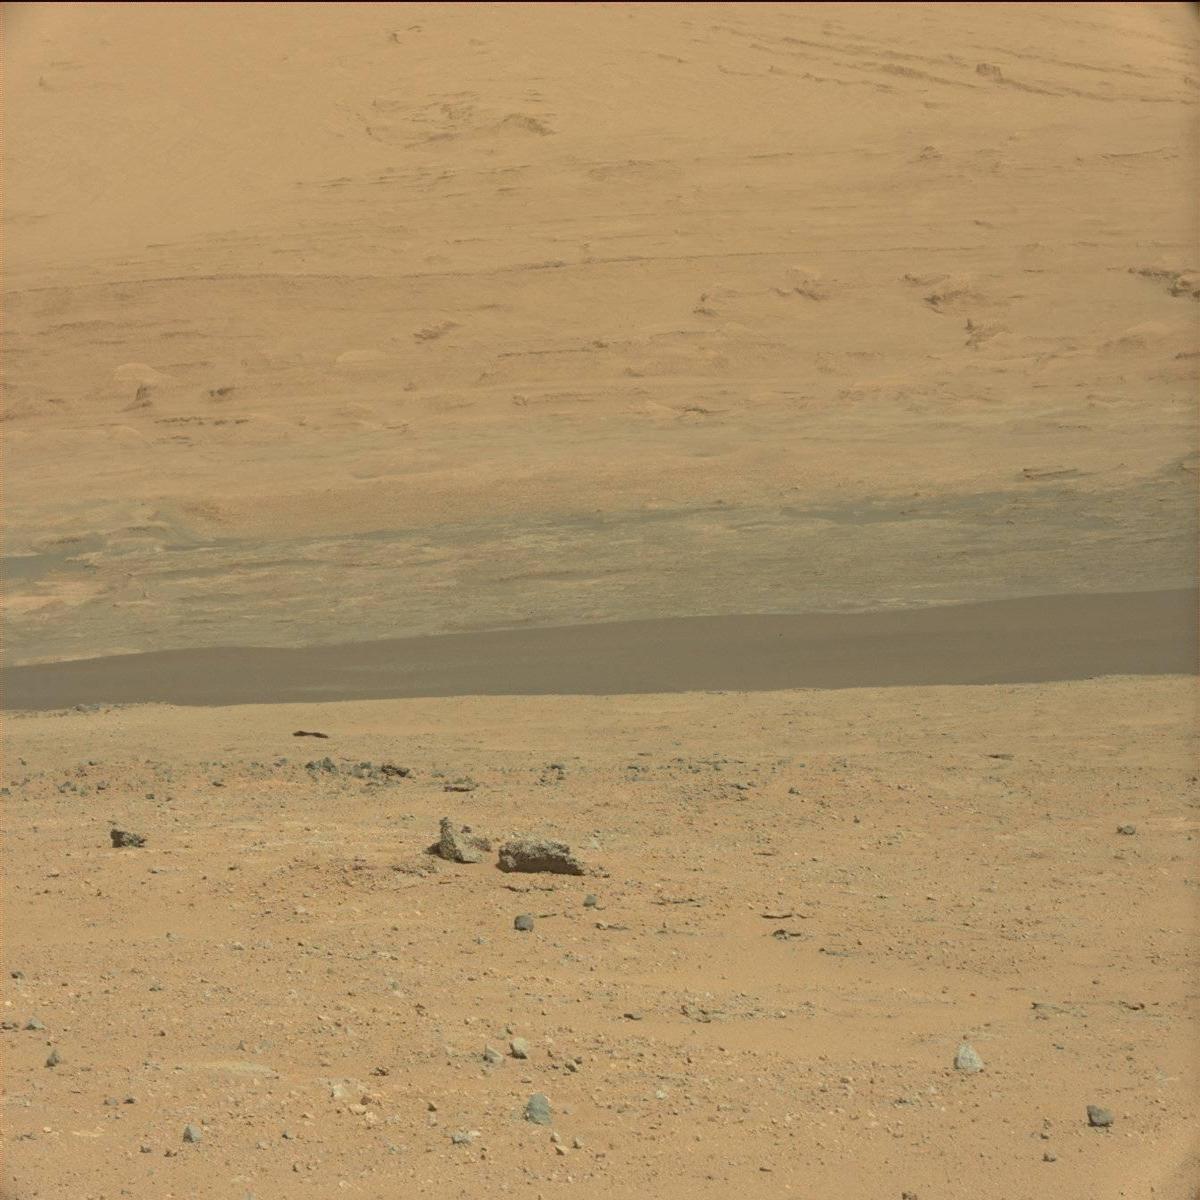
Terrain classes present: Bedrock, Ridge, Rock, Sand / Soil